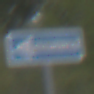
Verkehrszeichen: EinbahnstrasseLinksweisend
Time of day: Midday
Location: Outdoor (Suburban)
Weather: Overcast
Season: NotSpecified
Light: Natural